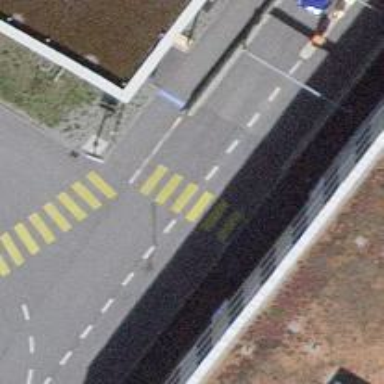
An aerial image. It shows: Uncontrolled zebra crossing.